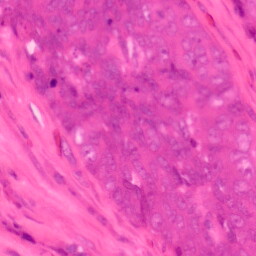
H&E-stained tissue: Colon